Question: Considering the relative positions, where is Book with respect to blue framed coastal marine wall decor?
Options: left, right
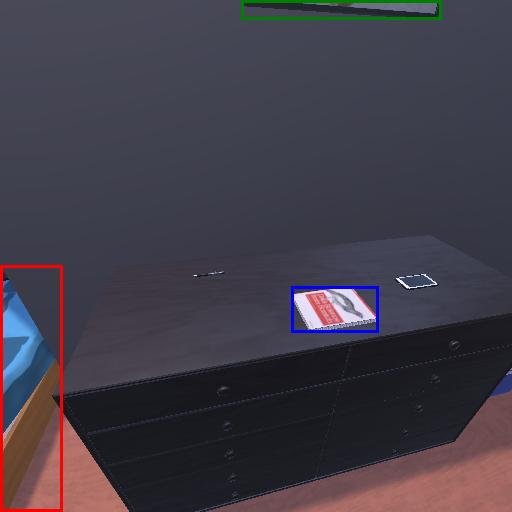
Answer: left